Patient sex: M
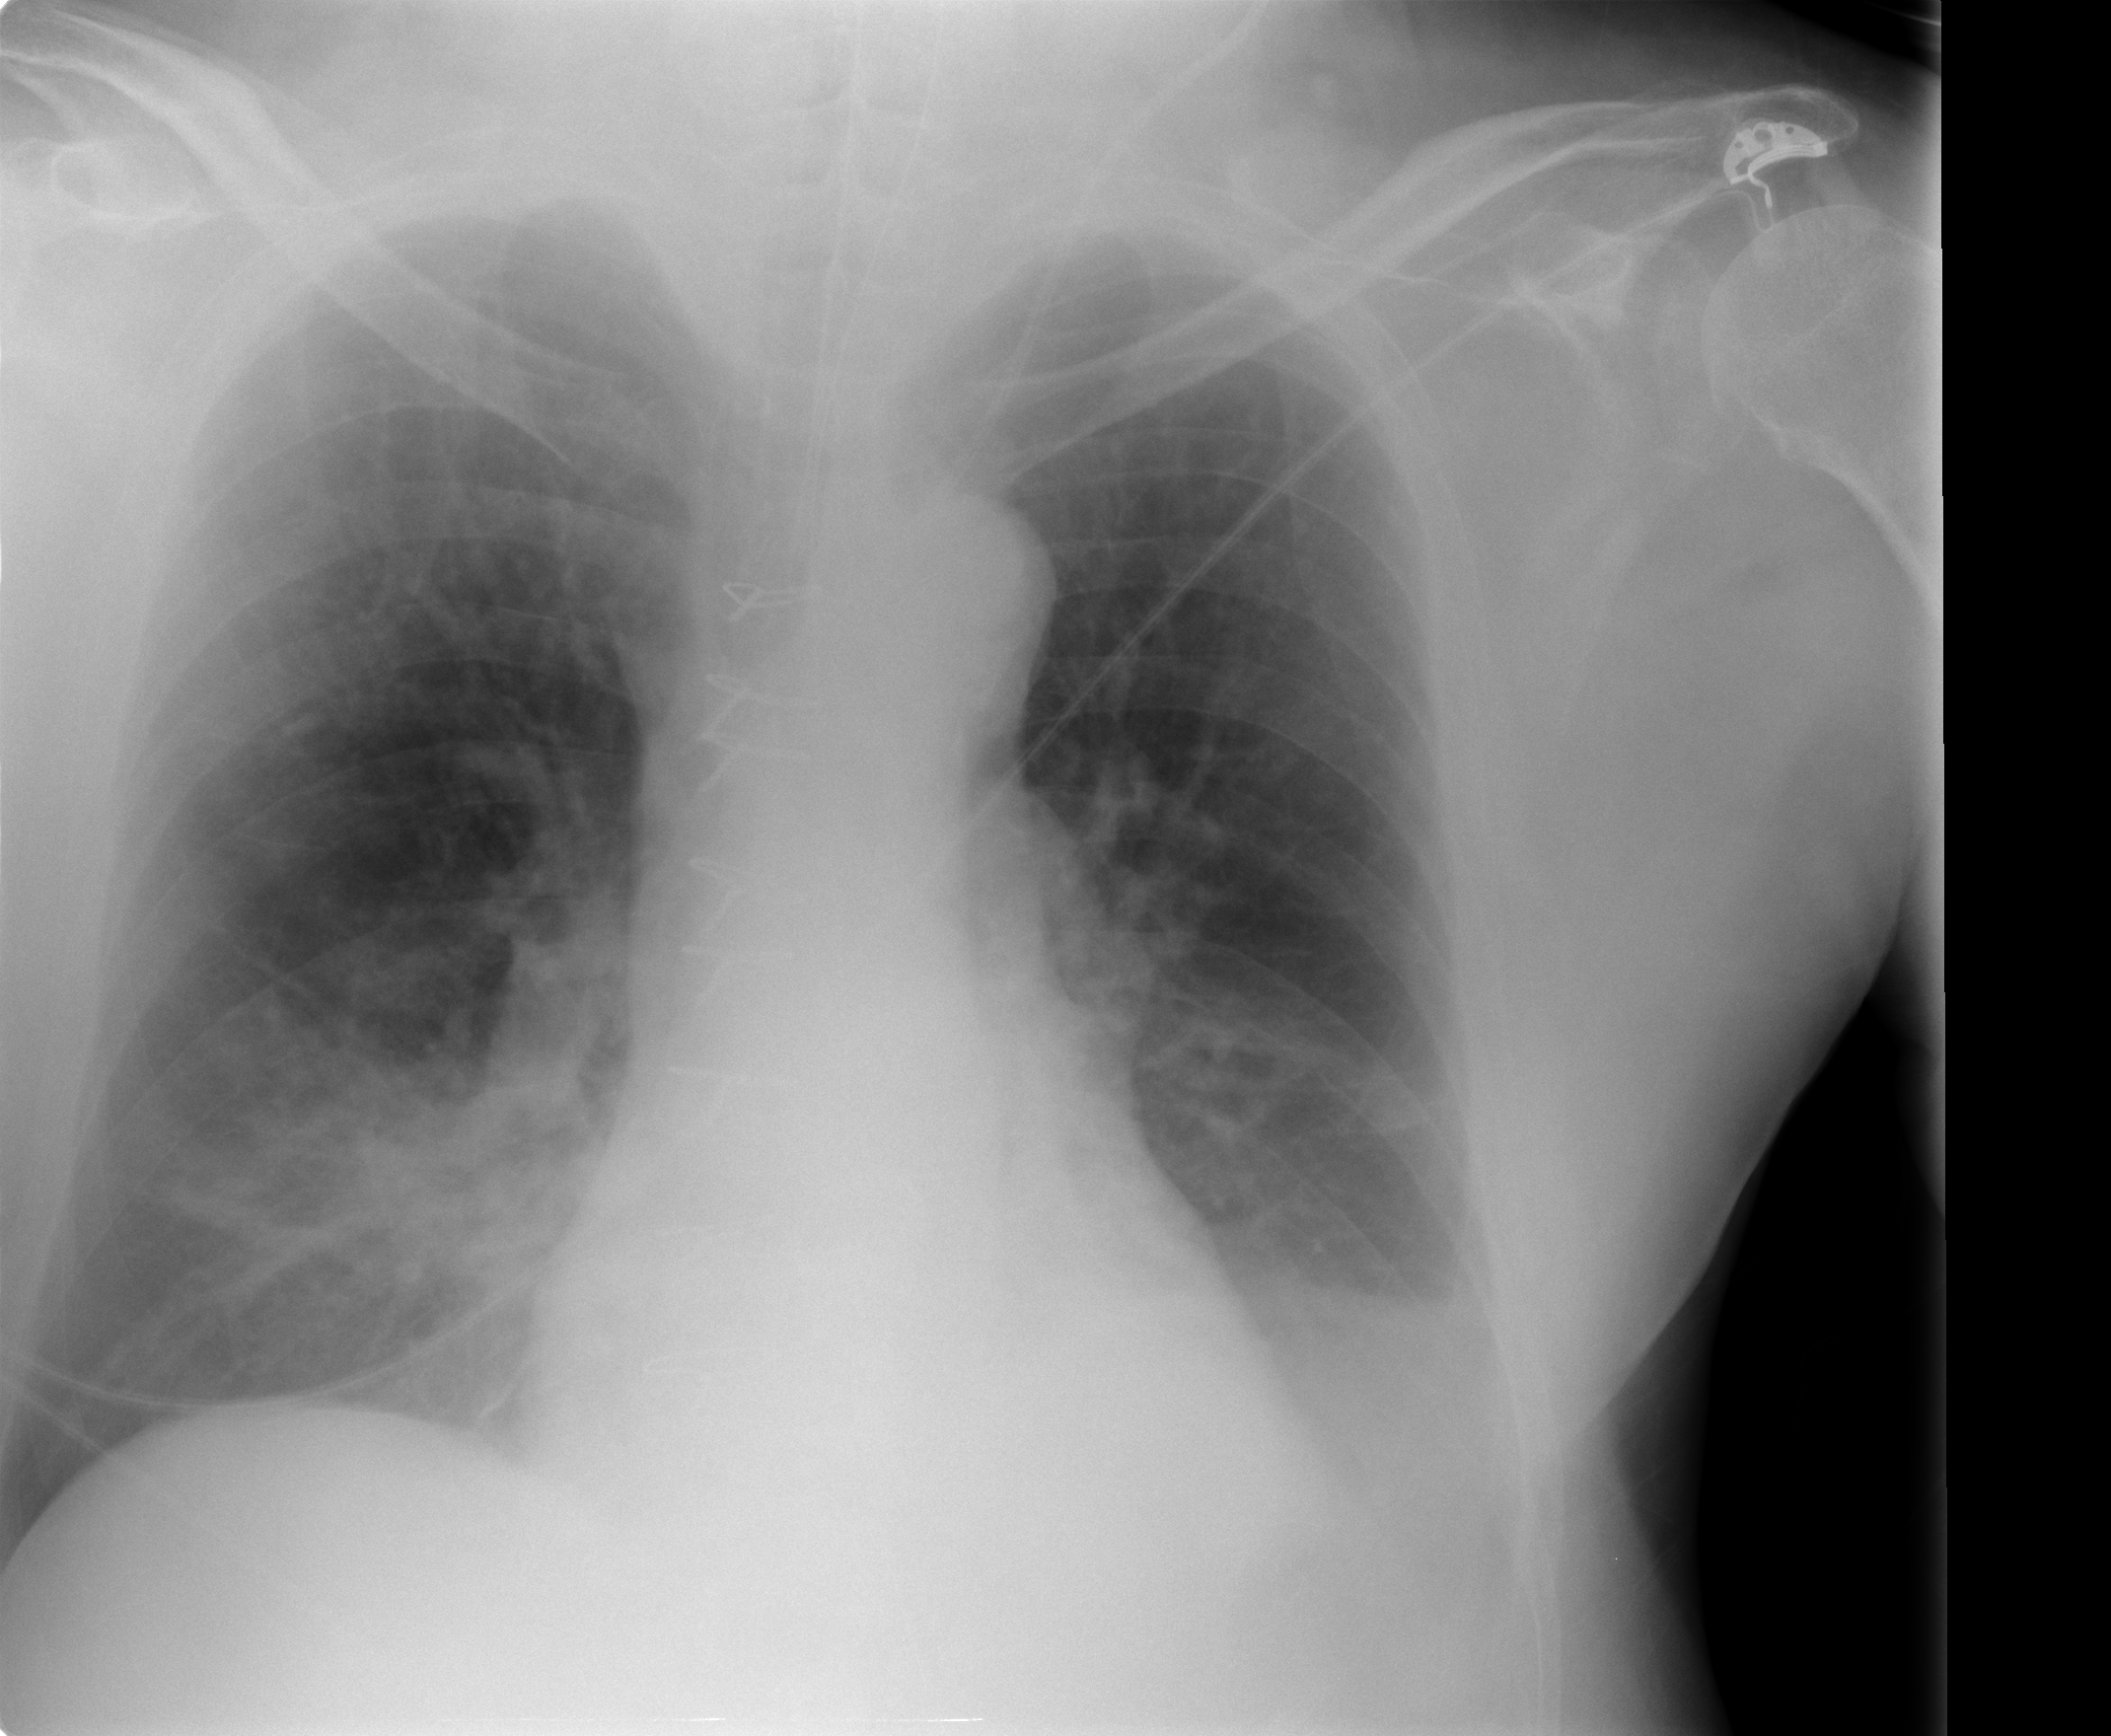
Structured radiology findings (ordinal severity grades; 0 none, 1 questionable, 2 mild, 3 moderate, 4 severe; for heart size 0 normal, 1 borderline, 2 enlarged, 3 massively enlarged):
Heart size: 0
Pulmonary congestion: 2
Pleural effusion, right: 0
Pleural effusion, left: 2
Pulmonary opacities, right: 3
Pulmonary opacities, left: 0
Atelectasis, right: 0
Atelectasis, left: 3